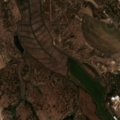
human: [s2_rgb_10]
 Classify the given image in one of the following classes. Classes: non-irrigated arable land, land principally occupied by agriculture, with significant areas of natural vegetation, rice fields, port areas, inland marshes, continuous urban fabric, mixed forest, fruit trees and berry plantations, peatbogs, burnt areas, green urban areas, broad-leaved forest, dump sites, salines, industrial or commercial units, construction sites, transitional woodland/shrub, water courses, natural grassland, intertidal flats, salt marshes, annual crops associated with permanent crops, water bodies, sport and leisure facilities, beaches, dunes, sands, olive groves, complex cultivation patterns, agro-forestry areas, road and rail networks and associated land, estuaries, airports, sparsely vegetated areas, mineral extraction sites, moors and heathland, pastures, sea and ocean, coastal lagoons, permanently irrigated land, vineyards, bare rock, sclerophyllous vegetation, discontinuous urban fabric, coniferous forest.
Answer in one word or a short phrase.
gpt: permanently irrigated land, rice fields, complex cultivation patterns, agro-forestry areas, broad-leaved forest